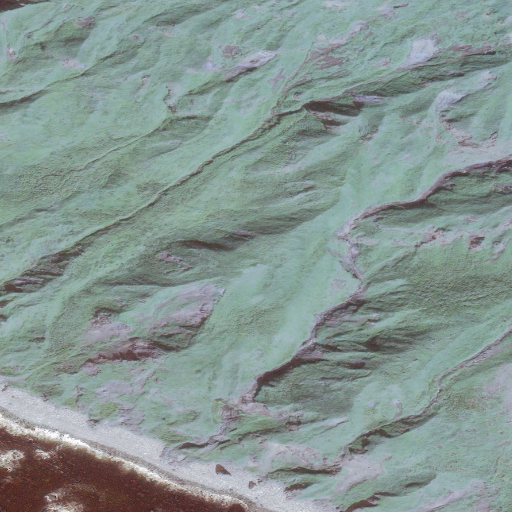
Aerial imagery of cliff(s) in Alaska named Ugimgim Qaklaga containing only unknown